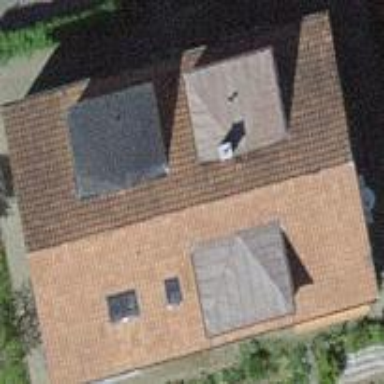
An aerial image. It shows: Building with gabled roof made of roof tiles. The orientation of the roof is along the building.